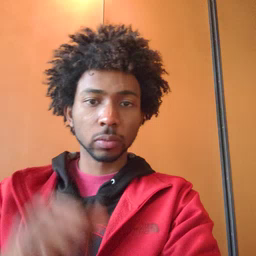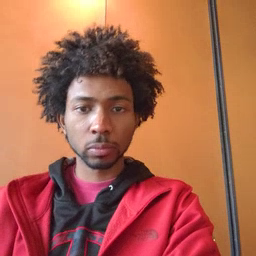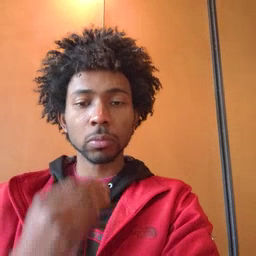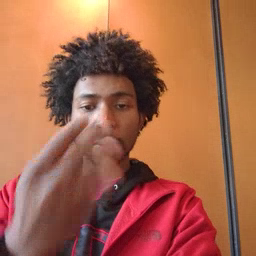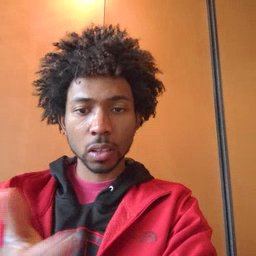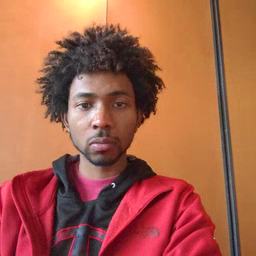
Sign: give